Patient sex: M
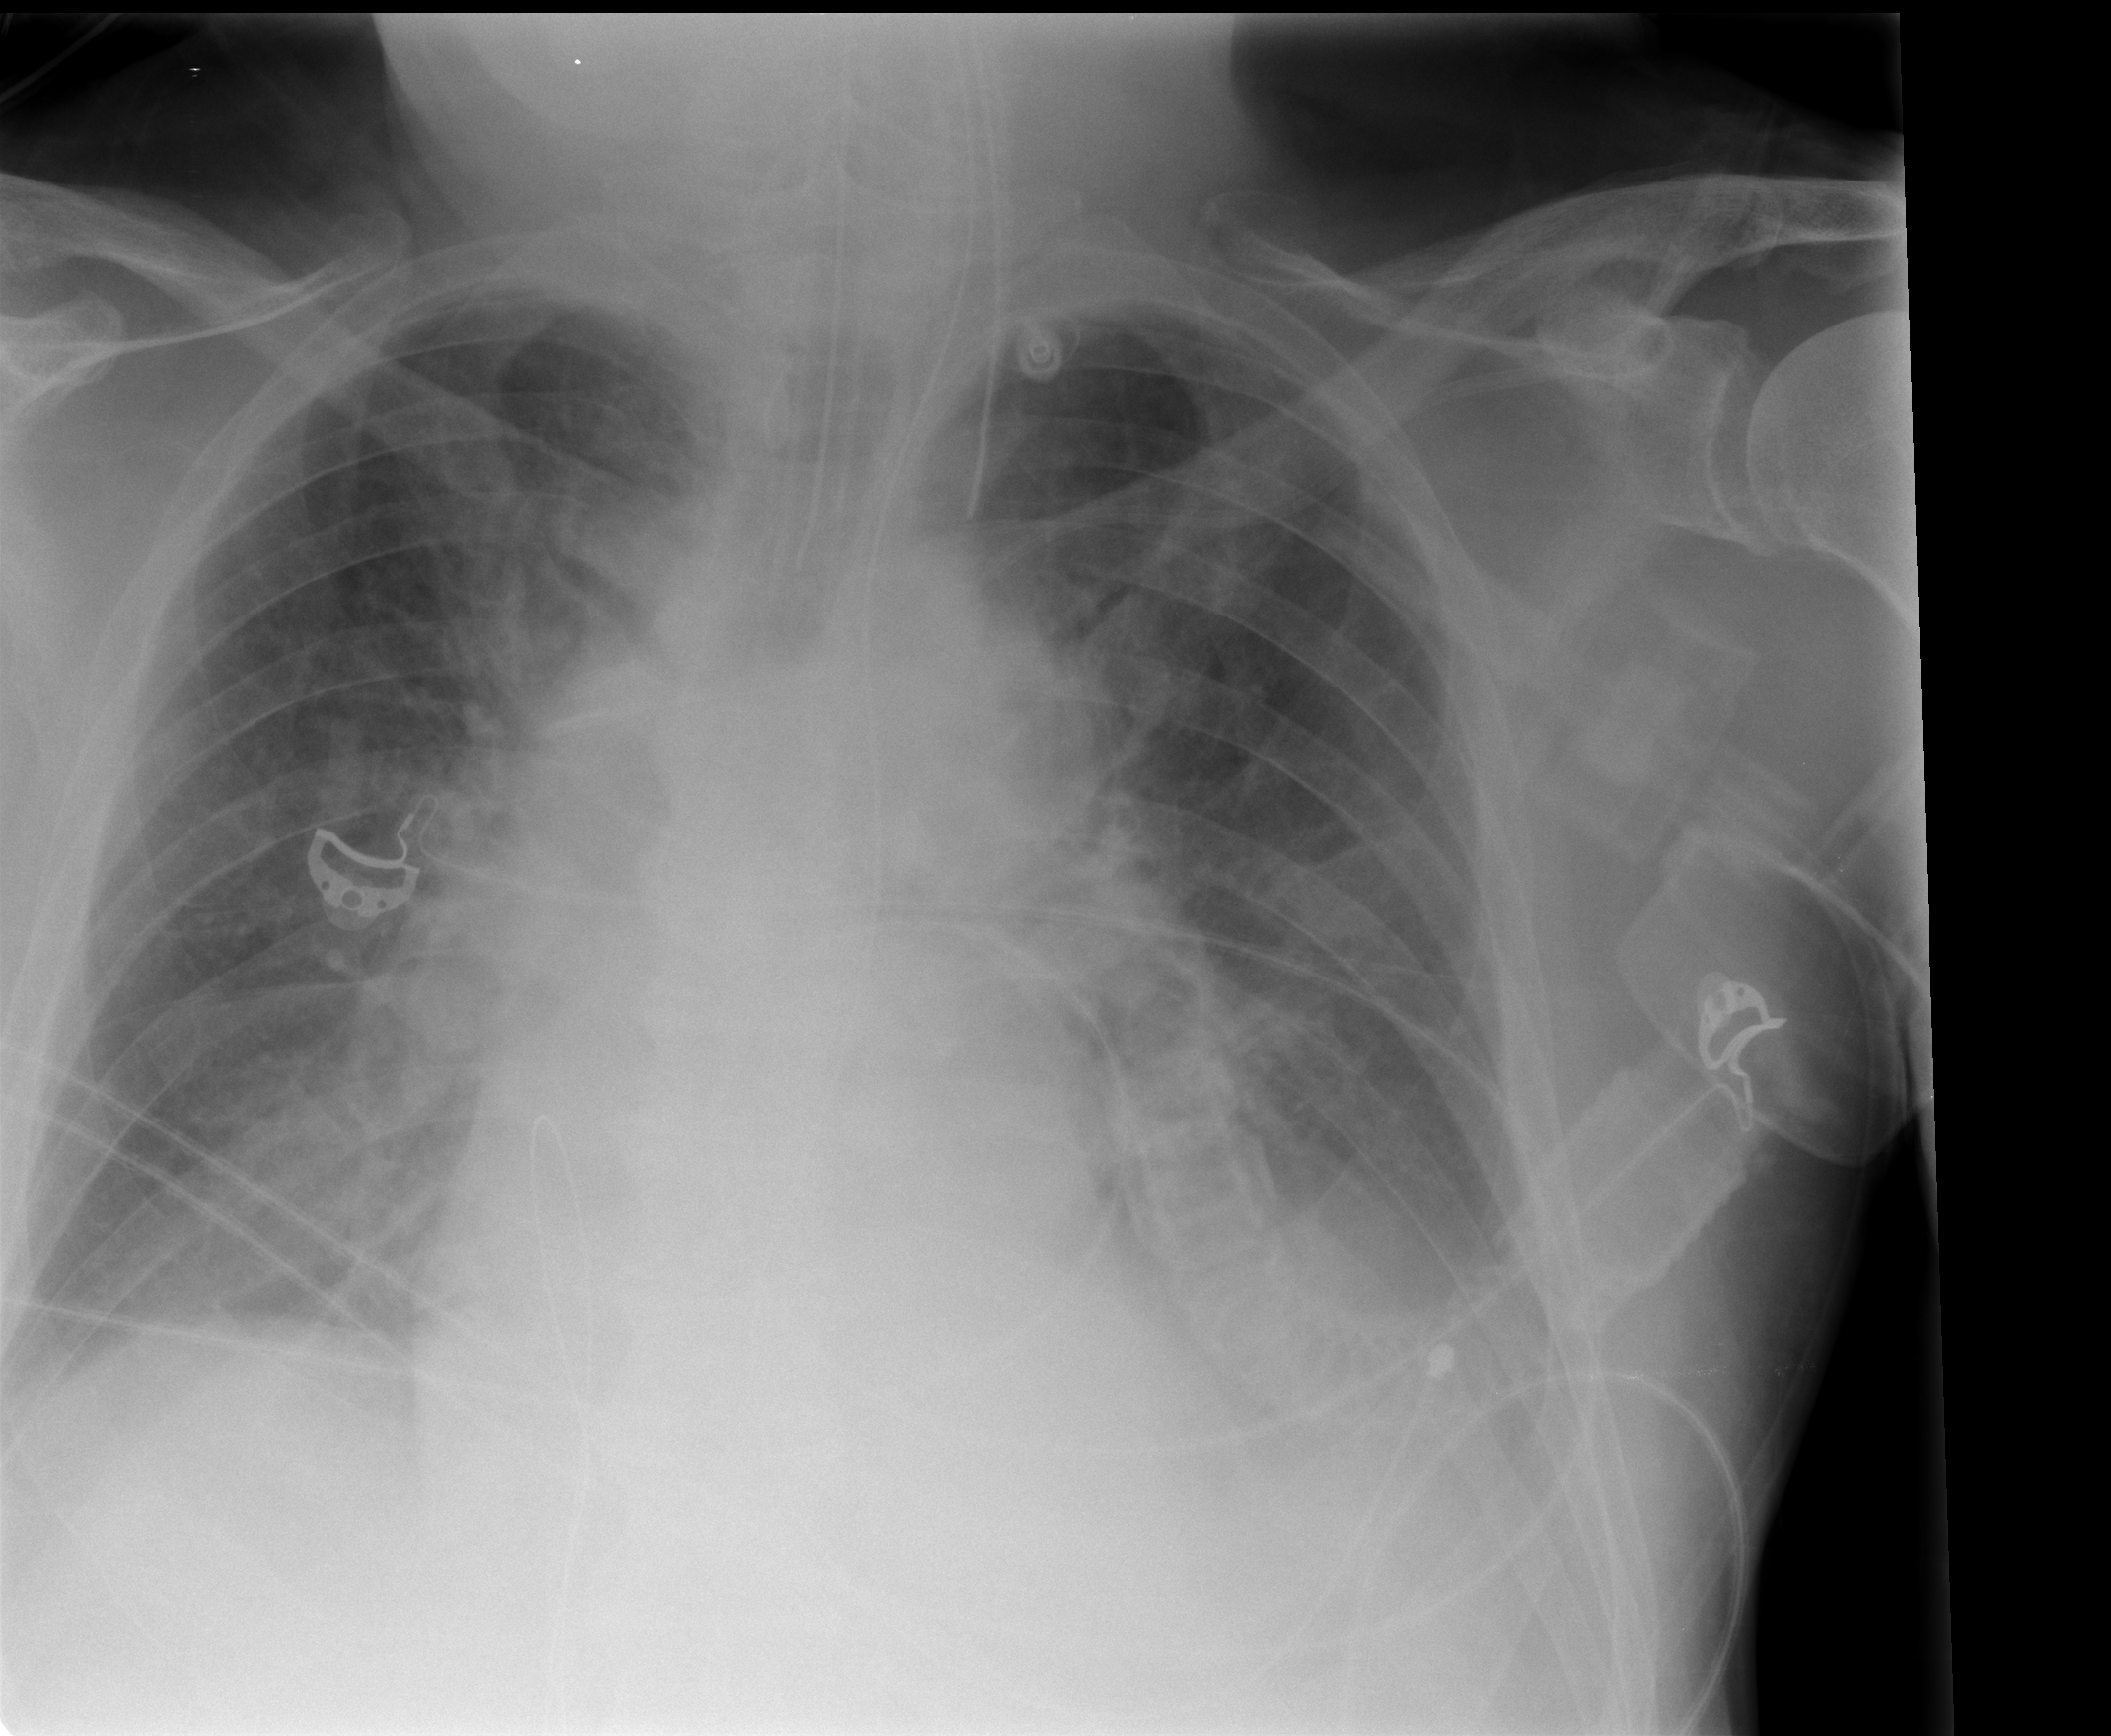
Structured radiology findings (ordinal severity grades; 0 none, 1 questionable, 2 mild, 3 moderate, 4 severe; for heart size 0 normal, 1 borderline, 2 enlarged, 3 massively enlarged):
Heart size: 0
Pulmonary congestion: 2
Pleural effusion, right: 1
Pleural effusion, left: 2
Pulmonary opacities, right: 1
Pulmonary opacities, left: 1
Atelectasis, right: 2
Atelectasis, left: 2